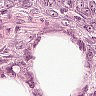
Metastatic tissue present: yes